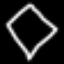
Label: diamond